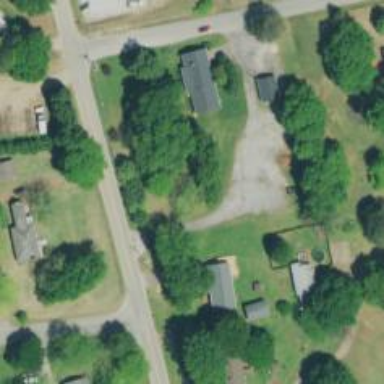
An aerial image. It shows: Driveway.